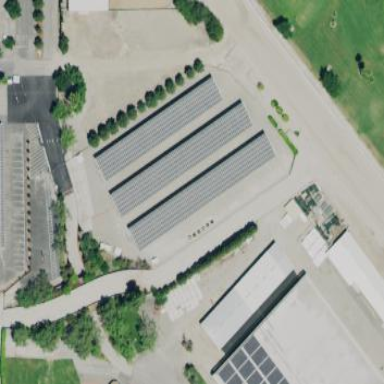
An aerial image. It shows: Solar power generator using photovoltaic method with solar photovoltaic panel types.